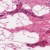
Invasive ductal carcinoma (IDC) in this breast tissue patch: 0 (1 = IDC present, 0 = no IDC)